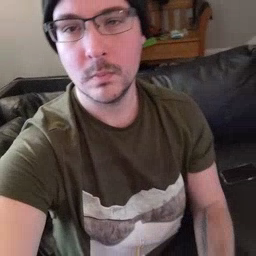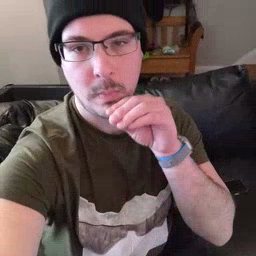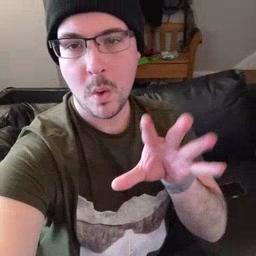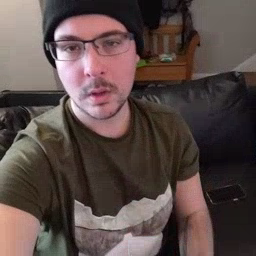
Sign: blow